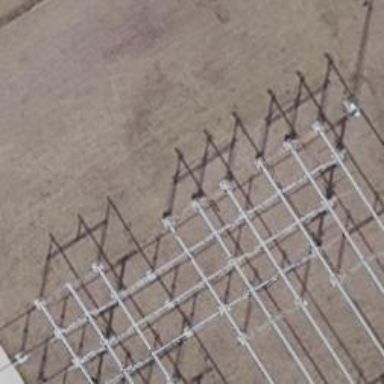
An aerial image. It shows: Power line with three cables configured as busbar.